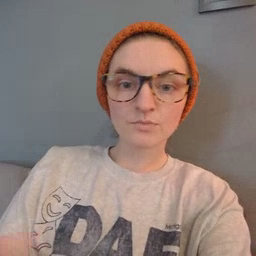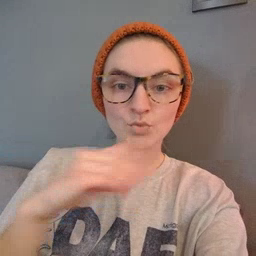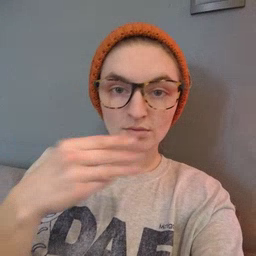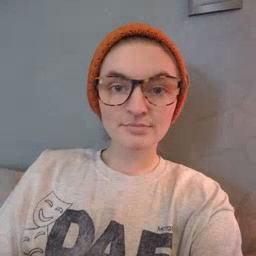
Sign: story